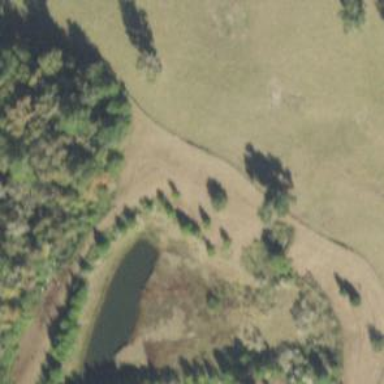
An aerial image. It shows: Pond with natural water.